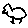
Label: bird